Interaction volume radius: 10 \u00c5
Interaction volume height: 25 \u00c5
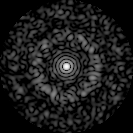
Disorder parameter: 0.8354